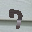
Label: 7